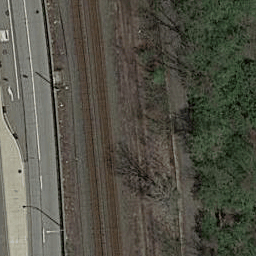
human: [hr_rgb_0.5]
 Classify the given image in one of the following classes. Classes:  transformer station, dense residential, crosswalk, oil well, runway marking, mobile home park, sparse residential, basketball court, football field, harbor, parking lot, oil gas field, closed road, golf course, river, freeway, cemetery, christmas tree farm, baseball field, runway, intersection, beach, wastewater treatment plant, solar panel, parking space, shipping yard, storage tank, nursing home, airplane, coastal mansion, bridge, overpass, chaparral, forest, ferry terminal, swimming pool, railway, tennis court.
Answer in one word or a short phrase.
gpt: railway